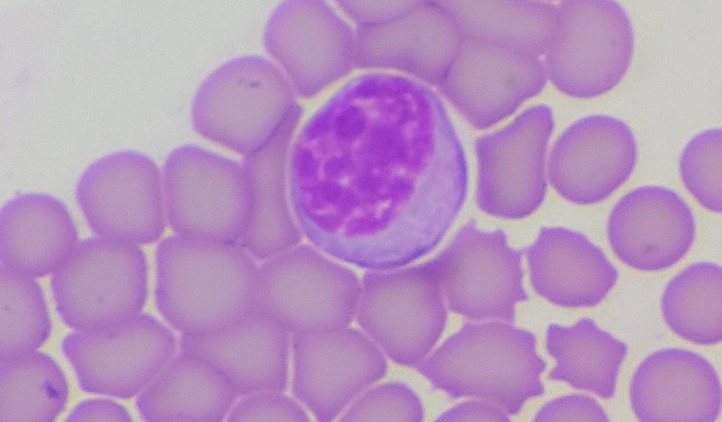
White blood cell type: Lymphocyte